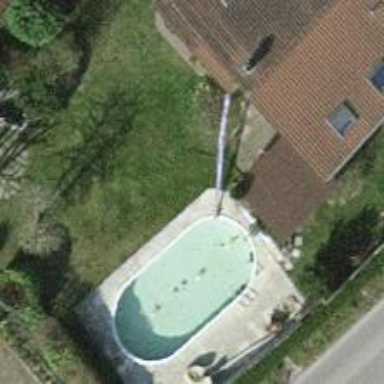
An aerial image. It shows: Swimming pool located in leisure land.